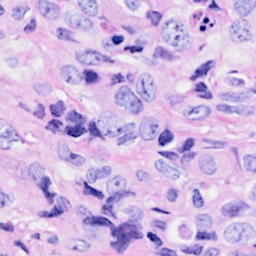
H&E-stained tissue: Breast